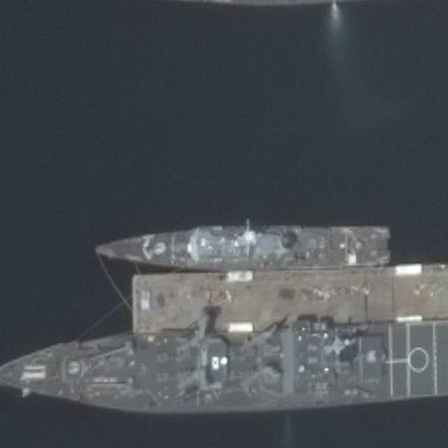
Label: cruiser